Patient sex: F
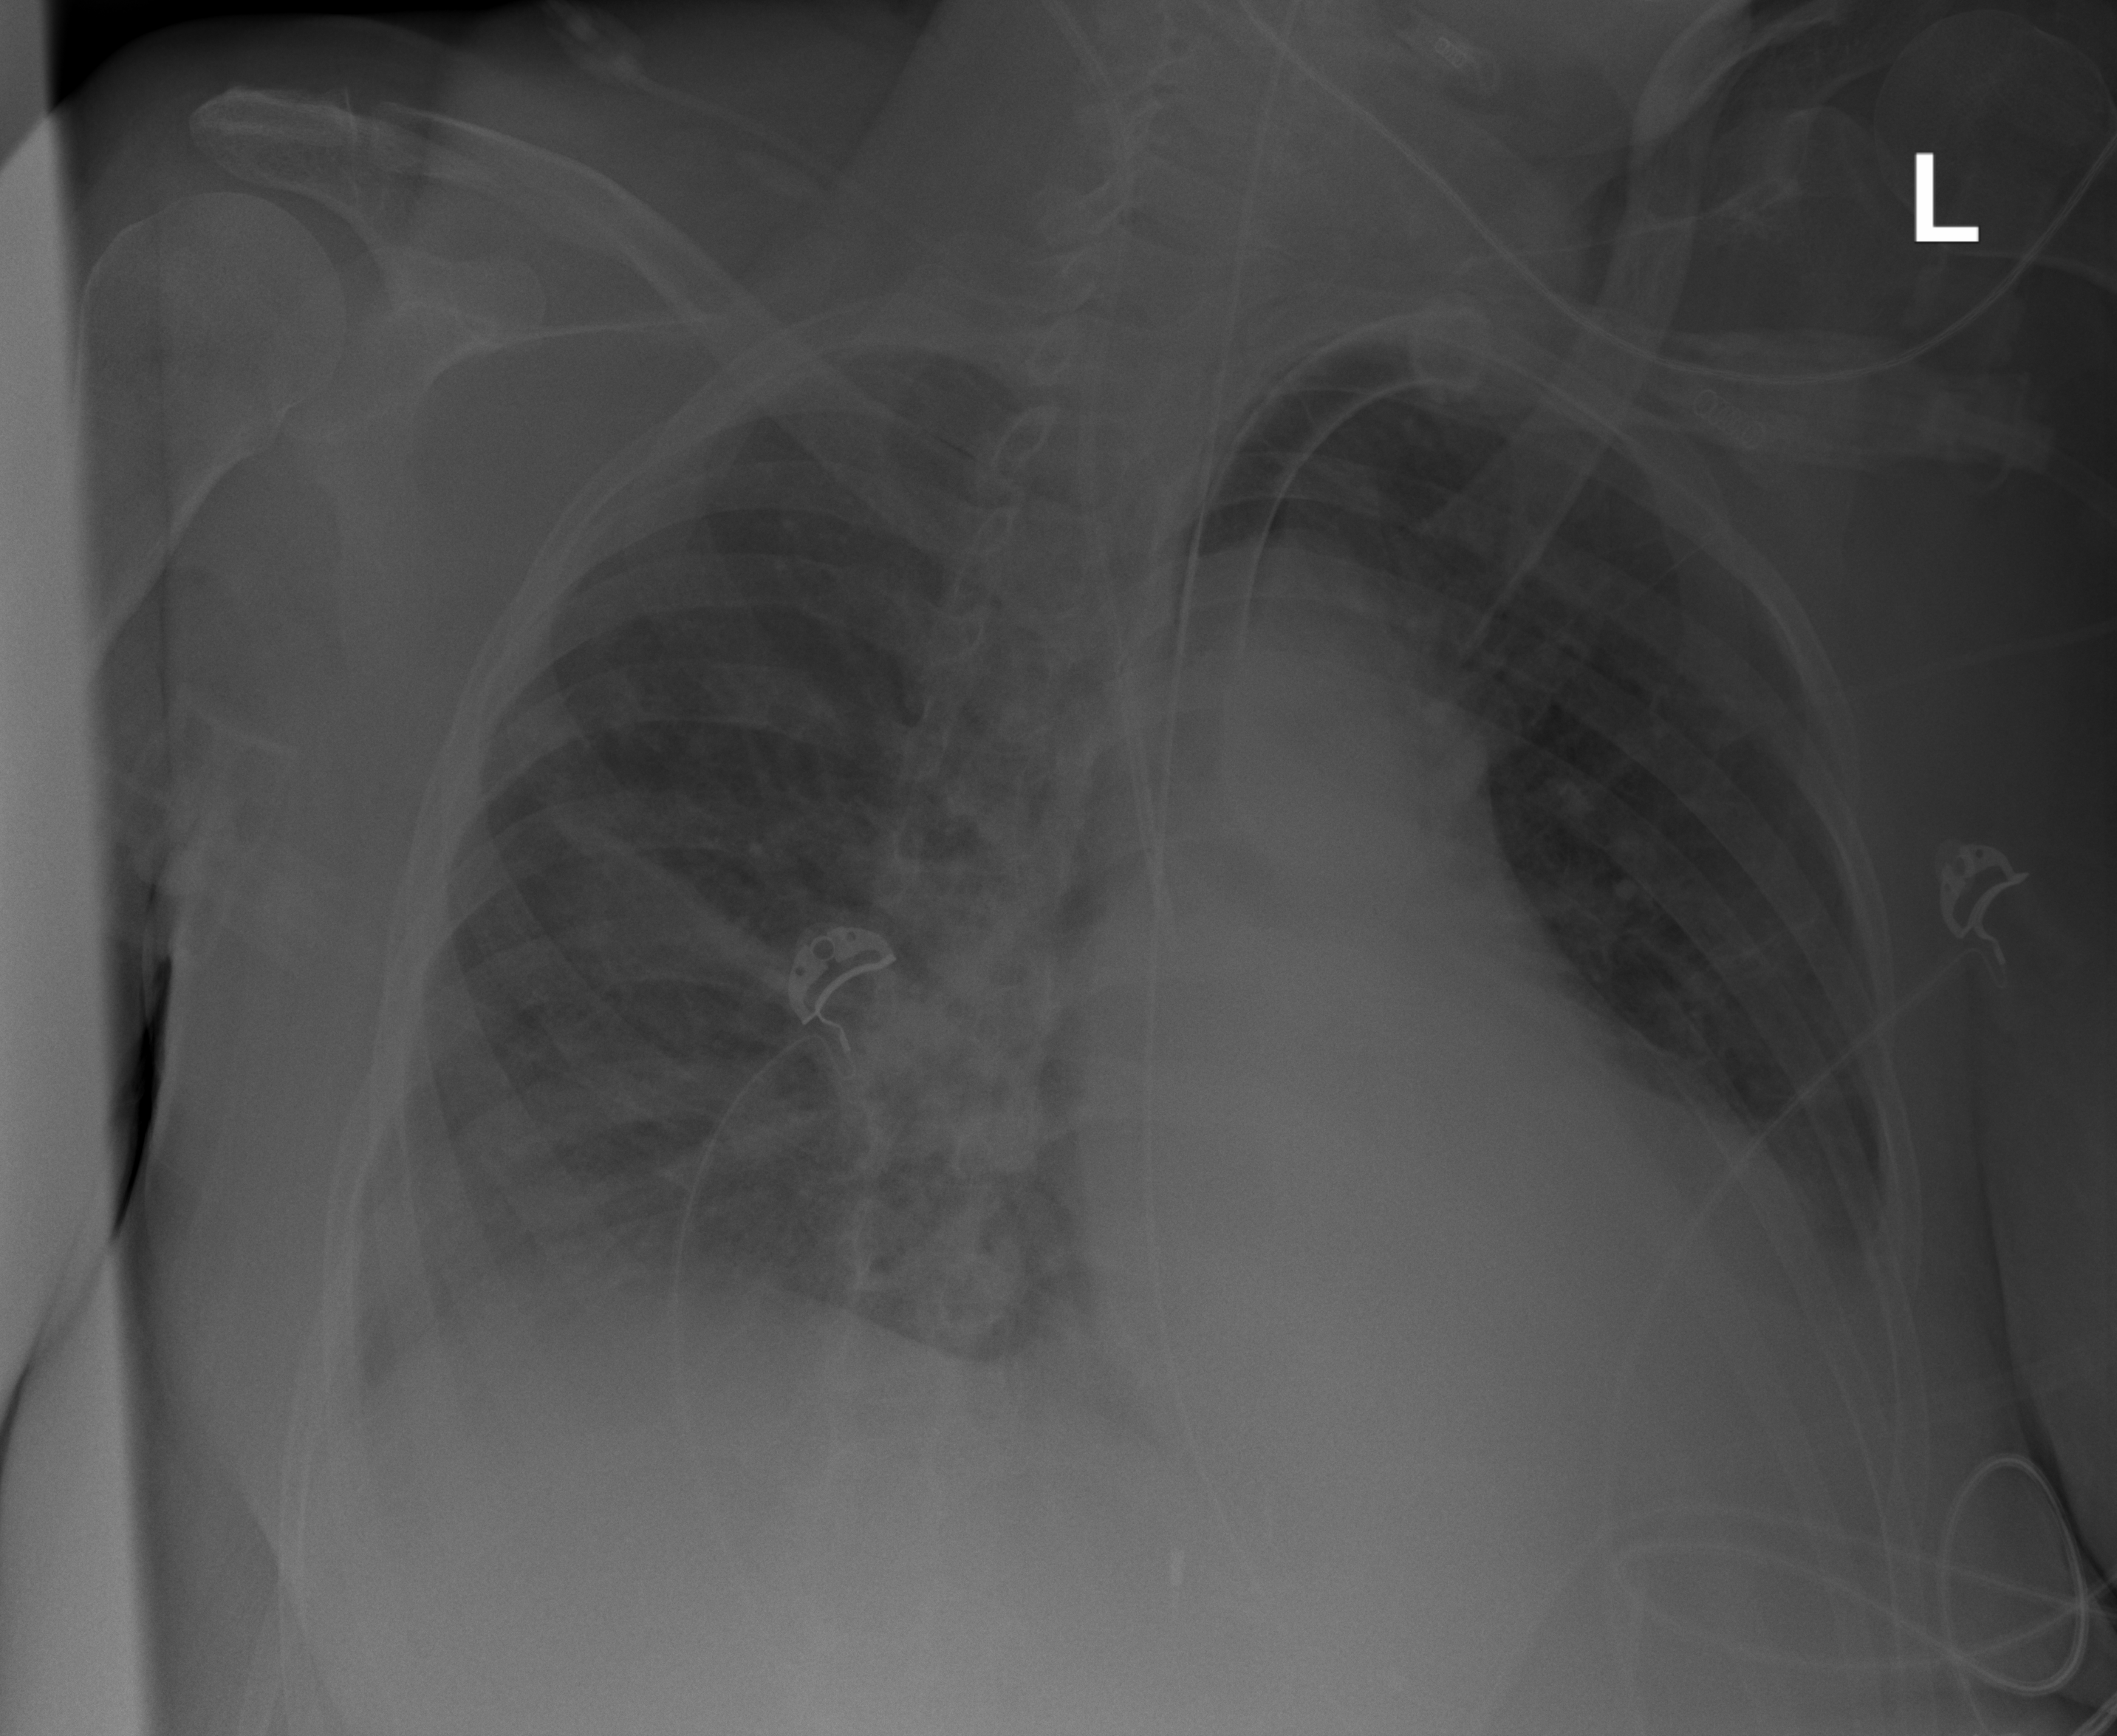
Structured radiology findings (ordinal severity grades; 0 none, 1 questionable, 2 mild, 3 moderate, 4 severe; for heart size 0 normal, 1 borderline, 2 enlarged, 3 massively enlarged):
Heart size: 2
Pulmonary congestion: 1
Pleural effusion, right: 2
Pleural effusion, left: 3
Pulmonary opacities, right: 0
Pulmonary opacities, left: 0
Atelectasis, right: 2
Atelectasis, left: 2